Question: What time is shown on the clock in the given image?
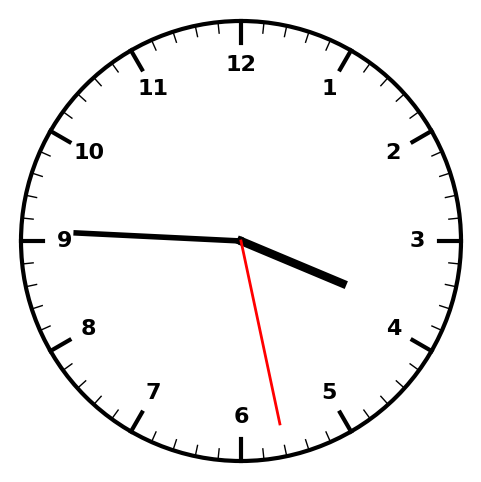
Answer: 03:45:28